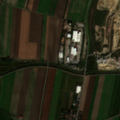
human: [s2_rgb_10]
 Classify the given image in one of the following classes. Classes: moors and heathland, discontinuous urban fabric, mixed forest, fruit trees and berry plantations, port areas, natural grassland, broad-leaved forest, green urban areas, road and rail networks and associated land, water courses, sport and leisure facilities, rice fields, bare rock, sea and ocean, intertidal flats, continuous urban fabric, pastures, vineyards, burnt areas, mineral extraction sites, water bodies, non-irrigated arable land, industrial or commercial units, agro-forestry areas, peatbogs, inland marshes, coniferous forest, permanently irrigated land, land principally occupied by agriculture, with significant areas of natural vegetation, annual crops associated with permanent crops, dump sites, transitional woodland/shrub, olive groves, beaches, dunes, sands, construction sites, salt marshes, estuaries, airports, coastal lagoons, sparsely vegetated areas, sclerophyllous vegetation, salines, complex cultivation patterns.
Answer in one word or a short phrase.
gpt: discontinuous urban fabric, mineral extraction sites, non-irrigated arable land